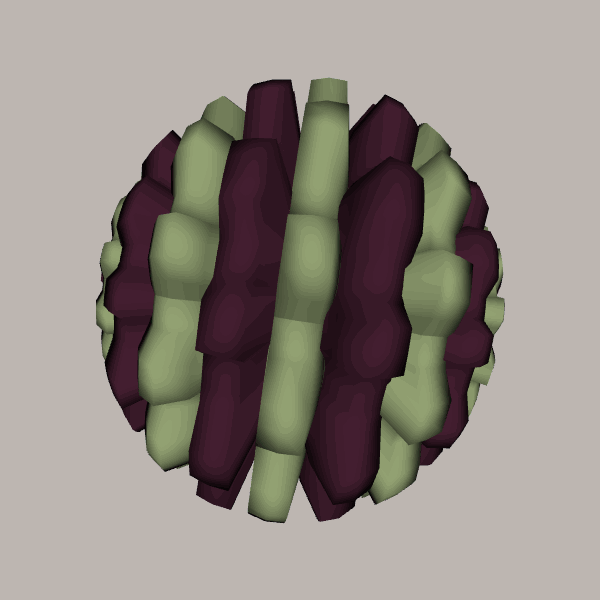
Background: light